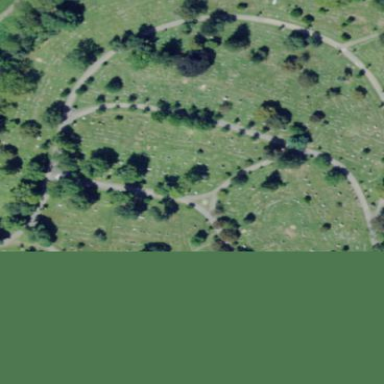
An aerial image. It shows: Cemetery with graves.